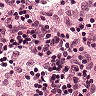
Metastatic tissue present: no